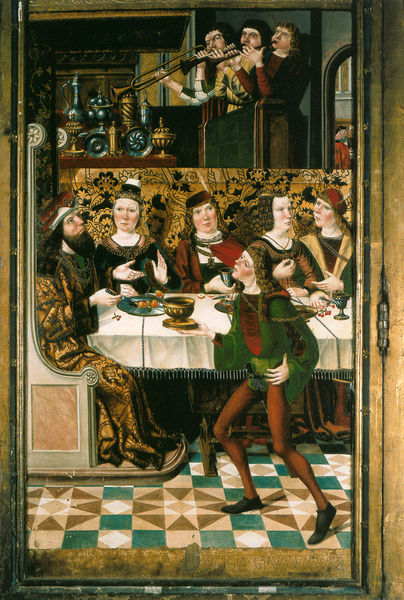
Titel: Flügelretabel der Fronleichnamsbruderschaft (Gastmahl des Ahasverus)
Künstler: Wilm Dedeke
Institution: Lübeck, St. Annen-Museum
Schlagwörter: gemälde, mann, frauen, grün, menschen, sitzen, bar, bunt, frau, marmor, männer, reden, tisch, tür, zimmer, gesellschaft, muster, bart, gesichter, getränke, diener, kleidung, schale, stein, teller, hände, tischdecke, boden, gewand, gold, kelch, gewänder, musik, tanzen, krug, lehne, hof, bank, könig, essen, spielen, verzierung, türrahmen, narr, restaurant, fliesen, mahlzeit, brokat, altar, kanzel, mittelalter, hofgesellschaft, königin, trompeten, posaune, steinboden, tänzer, tafelbild, steinbank, trompete, pokale, trompeter, belustigung